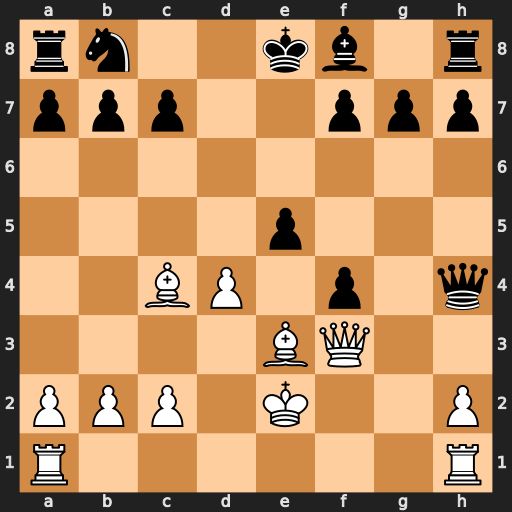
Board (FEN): rn2kb1r/ppp2ppp/8/4p3/2BP1p1q/4BQ2/PPP1K2P/R6R
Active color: w
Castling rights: kq
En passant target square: -
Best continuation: Bf2 e4 Bxf7+ Kd7 Be6+